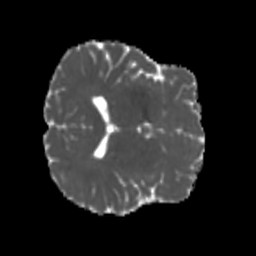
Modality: MD
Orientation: axial
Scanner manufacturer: siemens
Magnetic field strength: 3 T
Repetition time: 4 s
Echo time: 0.0594 s